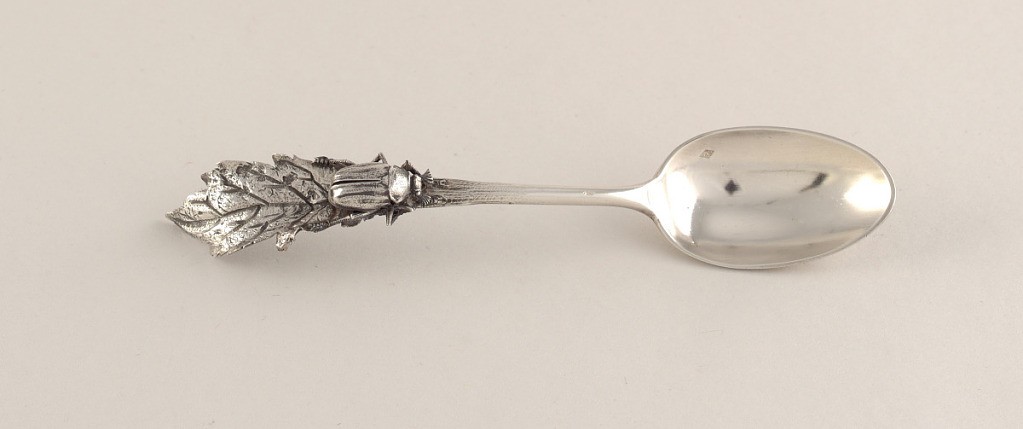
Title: Demitasse Spoon with Beetle
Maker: Charles Victor Gibert, French
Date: ca. 1890
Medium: silver
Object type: spoon
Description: Oval bowl with plain narrow stem. Stem continues to form toothed leaf with downturned terminal. Beetle applied at base of leaf with some legs wrapped around and applied to edge of the reverse side.